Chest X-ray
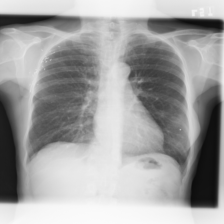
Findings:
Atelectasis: negative
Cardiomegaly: negative
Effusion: negative
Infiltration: negative
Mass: negative
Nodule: negative
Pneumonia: negative
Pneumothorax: negative
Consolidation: negative
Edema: negative
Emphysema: negative
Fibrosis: negative
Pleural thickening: negative
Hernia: negative